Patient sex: F
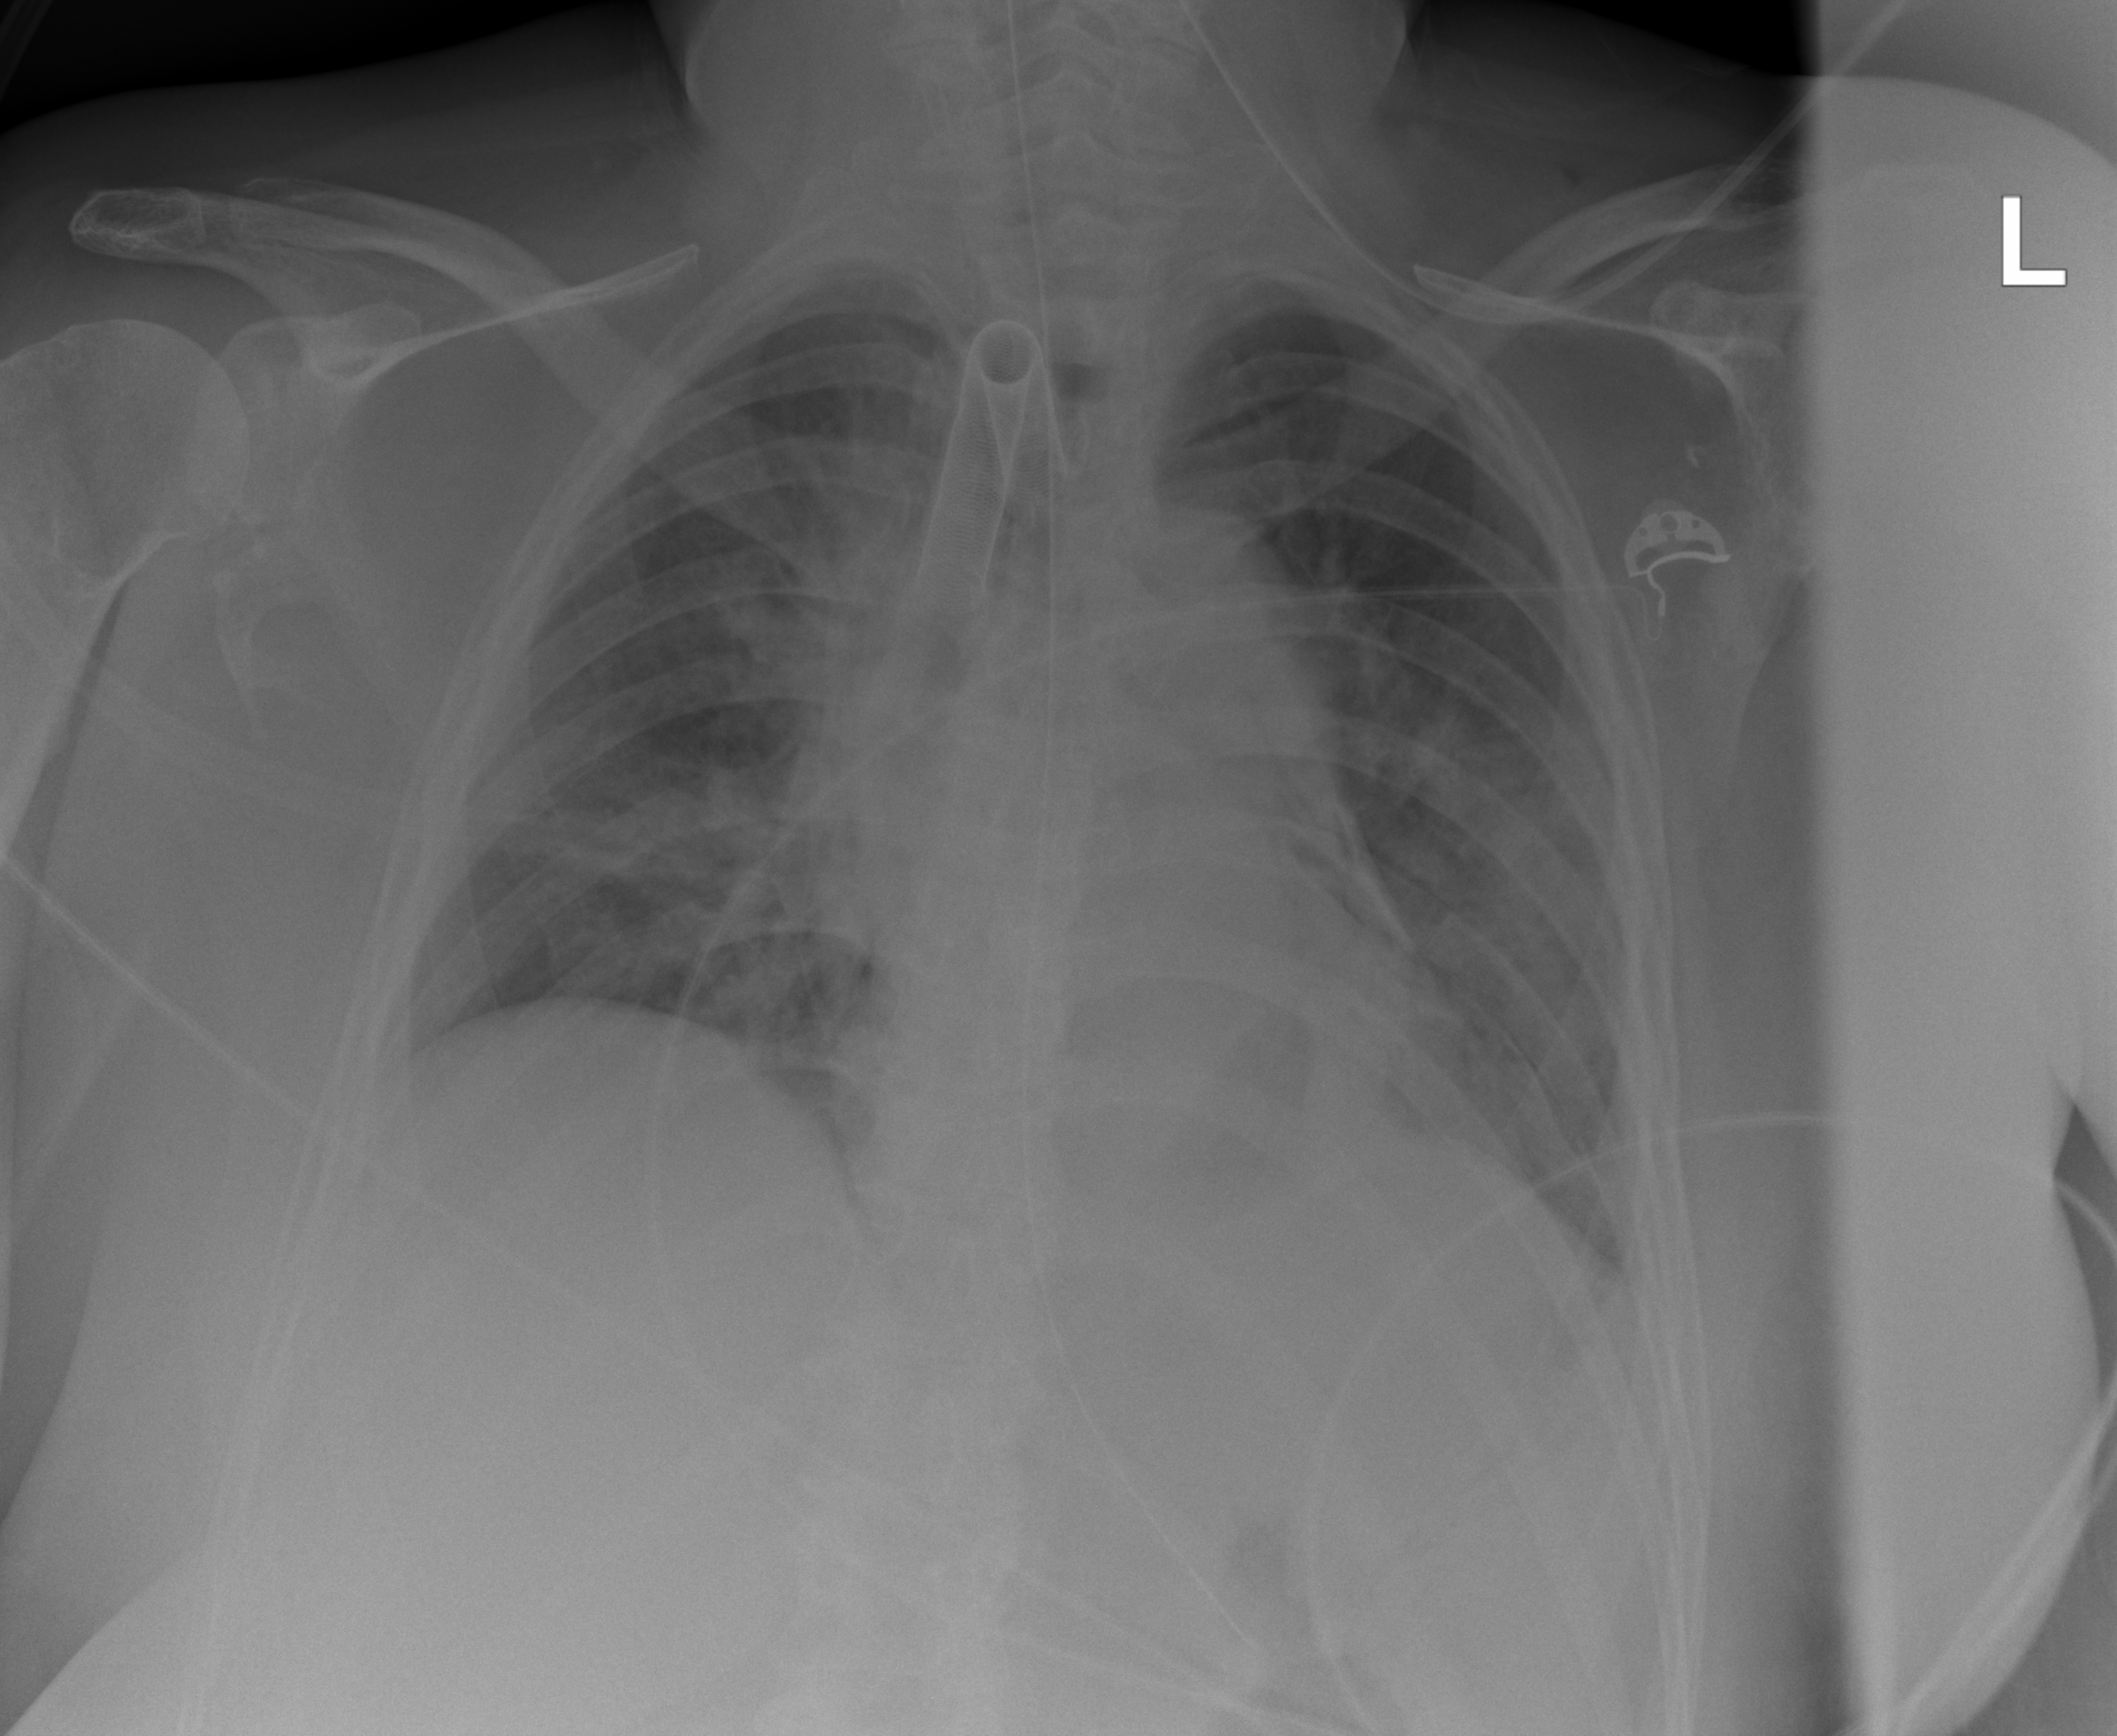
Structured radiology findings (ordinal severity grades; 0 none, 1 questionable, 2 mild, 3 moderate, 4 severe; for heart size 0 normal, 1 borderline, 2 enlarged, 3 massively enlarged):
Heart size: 1
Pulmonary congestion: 2
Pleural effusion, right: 0
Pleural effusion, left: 1
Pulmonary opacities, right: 2
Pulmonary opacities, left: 2
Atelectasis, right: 2
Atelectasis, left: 2